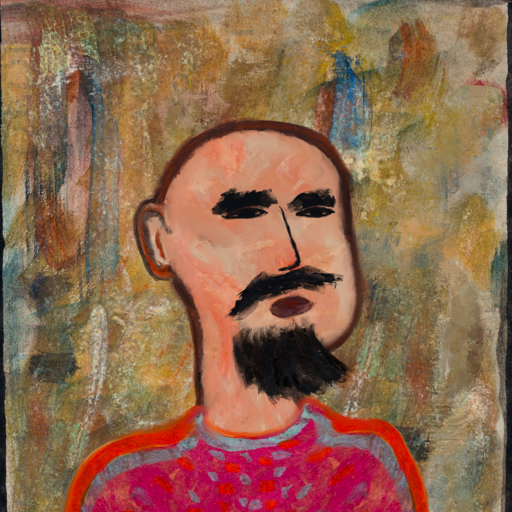
Background: Pipe, Head And Neck Side: Roy_Bahadur, Face Side: Mosgoul, Bust: Sisters, Hair Side: Blank, Head Accessory: Blank, Second Necklace: Blank, Necklace: Blank, Baby: Blank